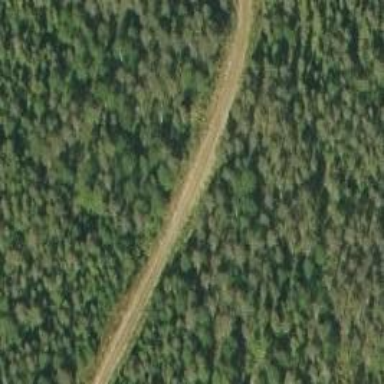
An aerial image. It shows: Needle-leaved woodland.